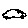
Label: car